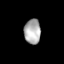
Tissue: skin
Cell type: Others
Senescence score: 0.7499
Nuclear area (px): 402
Mean DAPI intensity: 173.769